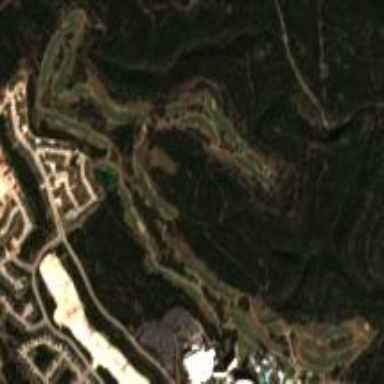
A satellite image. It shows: Golf course.